Field crop: maize
Growth stage: 2
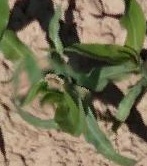
Species: maize